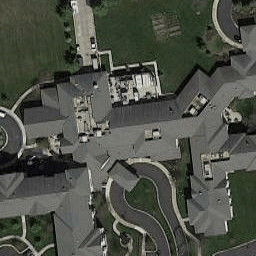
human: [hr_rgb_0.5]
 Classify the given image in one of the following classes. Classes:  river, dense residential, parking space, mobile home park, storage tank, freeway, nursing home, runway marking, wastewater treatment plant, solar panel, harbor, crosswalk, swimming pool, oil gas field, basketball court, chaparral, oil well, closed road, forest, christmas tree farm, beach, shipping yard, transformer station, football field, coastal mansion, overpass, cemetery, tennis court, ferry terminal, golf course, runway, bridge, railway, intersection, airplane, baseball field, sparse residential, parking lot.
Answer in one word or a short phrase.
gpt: nursing home